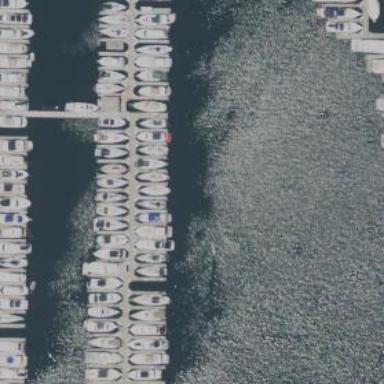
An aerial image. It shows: Man-made pier.